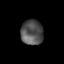
Tissue: lung
Cell type: Myeloid cells
Senescence score: 0.2062
Nuclear area (px): 546
Mean DAPI intensity: 82.672